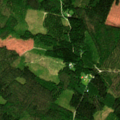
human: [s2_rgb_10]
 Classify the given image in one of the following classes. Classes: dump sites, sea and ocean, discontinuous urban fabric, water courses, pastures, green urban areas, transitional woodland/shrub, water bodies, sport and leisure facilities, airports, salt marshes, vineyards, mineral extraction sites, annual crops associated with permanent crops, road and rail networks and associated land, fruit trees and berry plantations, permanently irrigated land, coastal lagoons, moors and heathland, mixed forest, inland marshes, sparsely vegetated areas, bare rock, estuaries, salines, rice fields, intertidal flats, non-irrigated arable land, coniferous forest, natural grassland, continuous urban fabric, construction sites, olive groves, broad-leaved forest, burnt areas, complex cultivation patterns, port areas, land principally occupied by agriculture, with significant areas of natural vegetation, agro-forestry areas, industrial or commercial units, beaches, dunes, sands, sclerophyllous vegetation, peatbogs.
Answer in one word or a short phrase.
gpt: coniferous forest, mixed forest, transitional woodland/shrub